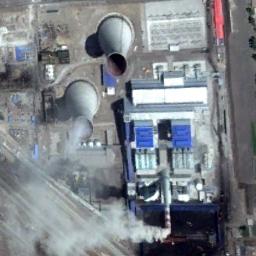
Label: thermal_power_station